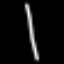
Label: line